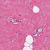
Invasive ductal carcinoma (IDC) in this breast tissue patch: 0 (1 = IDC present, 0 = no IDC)